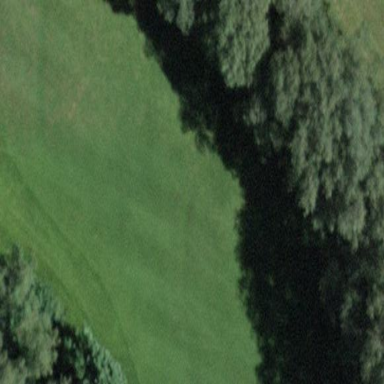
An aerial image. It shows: Golf fairway surrounded by grass.